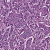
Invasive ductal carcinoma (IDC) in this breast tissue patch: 1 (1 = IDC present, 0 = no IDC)